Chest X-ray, PA view. Patient: 44 years old, sex M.
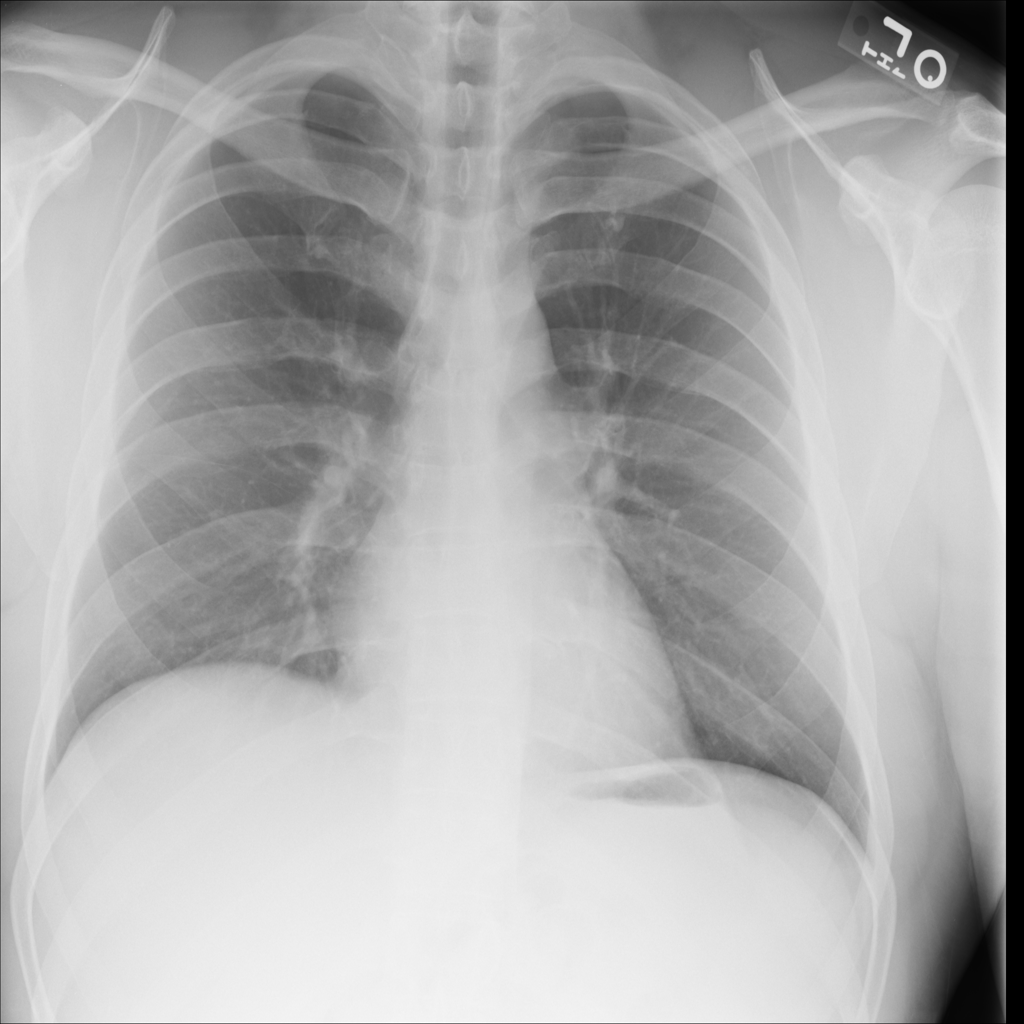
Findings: No Finding